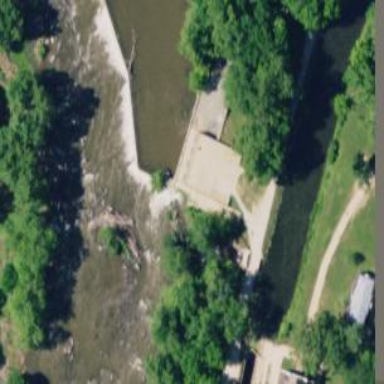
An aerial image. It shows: Weir along the waterway.